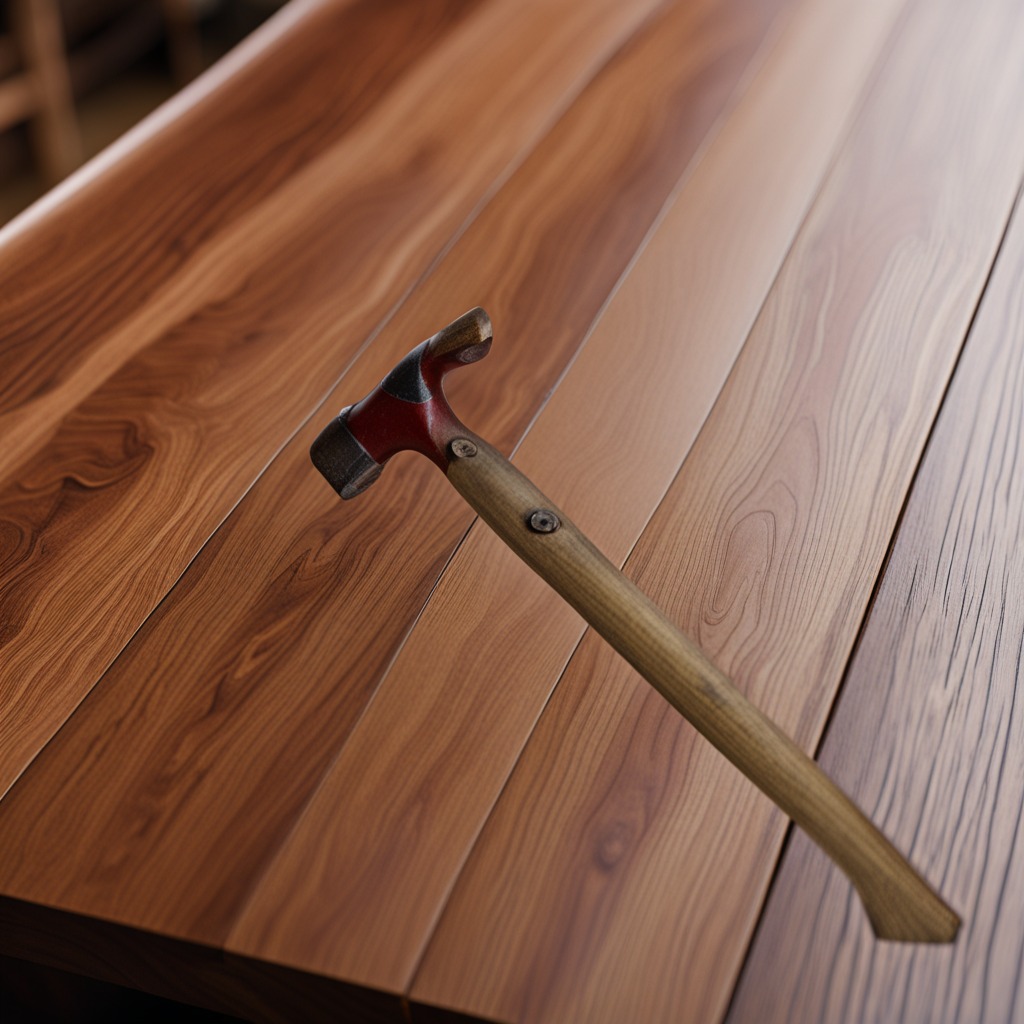
A hammer is lying on the wooden table.